Question: I am using haml to display the user's name and nickname (in a single line format) as seen below
'''
//haml code
%div.name
<%= user.name %> /
%a.nickname{:href => '#!/<%= user.nickname %>'} <%= user.nickname %>
'''
How it looks like on the web

How can I make the entire line above clickable on the web but at the same time retain the colors of the text? (i.e. "Some Username" text can be linked like "nickname" but retain it's color grey)
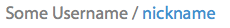
Answer: This is a little old and the code posted seems a bit weird, but I'm going to just post a Haml snippet and answer it relative to my snippet both with and without rails helpers
'''
.name
= link_to user.name, "#!/#{user.name}", :class => 'username'
/
= link_to user.nickname, "#!/#{user.nickname}", :class => 'nickname'
'''
or without
'''
.name
%a.username{:href => "#!/#{user.name}"}
= user.name
/
%a.nickname{:href => "#!/#{user.nickname}"}
= user.nickname
'''
if you're using Sass include this or some subset of these rules to turn off hoverable underlining also replace #999 with whatever color you're using for the regular text. If you want different behavior for each break them out into separate sets of rules
Same behavior for both pieces of the name
'''
.name
.username, .nickname
a:link, a:visited, a:hover, a:active, a:focus
:color #AAA
:text-decoration none
'''
Or specify different behavior for each
'''
.name
.username
a:link, a:visited, a:hover, a:active, a:focus
:color #AAA
:text-decoration none
.nickname
a:link, a:visited, a:hover, a:active, a:focus
:color #00A
:text-decoration underline
'''